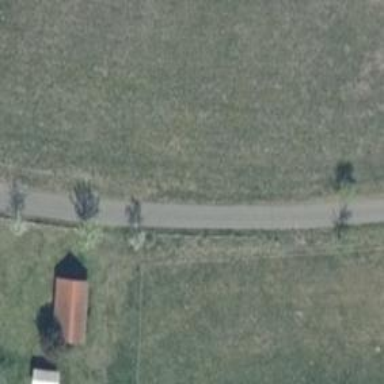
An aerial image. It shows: Service road with asphalt surface designed for bicycles.